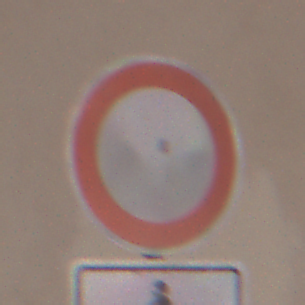
Verkehrszeichen: VerbotFahrzeugeAllerArt
Zusatzzeichen unten: EinspurigeFahrzeugeFrei3
Umgebung: Outdoor, Urban
Tageszeit: Midday
Wetter: PartlyCloudy
Licht: Natural
Jahreszeit: NotSpecified
Kontrast: MediumContrast